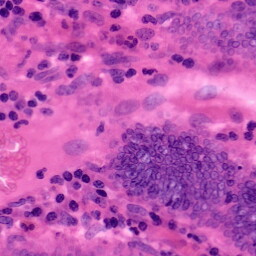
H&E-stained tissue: Colon